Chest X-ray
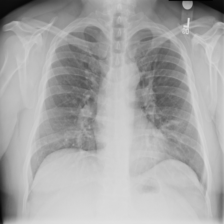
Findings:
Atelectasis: negative
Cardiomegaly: negative
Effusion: negative
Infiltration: negative
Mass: negative
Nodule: negative
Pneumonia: negative
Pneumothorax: negative
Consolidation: negative
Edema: negative
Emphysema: negative
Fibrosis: negative
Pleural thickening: negative
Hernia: negative